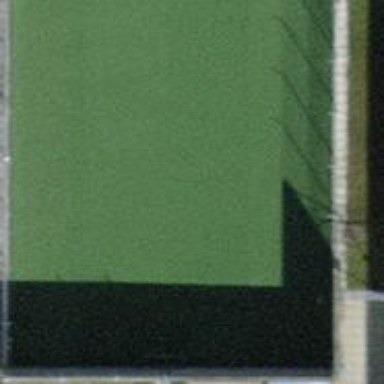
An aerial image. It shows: Fence surrounding pitch designated for leisure land.